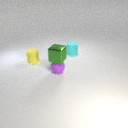
small purple rubber sphere in front of small yellow rubber cylinder